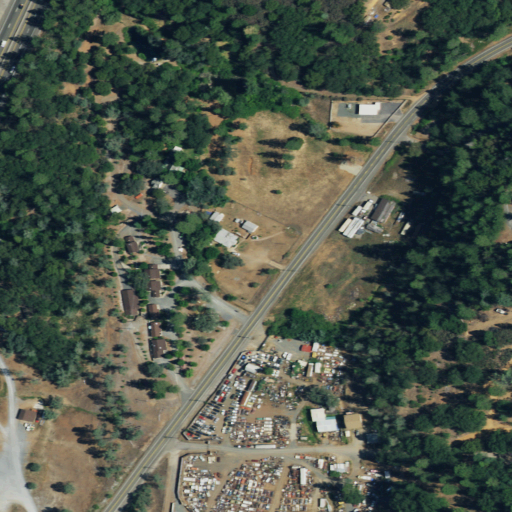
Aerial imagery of plain(s) in California named Indian Flat containing evergreen forest, open development, medium intensity development, low intensity development, shrub, grassland, mixed forest, high intensity development, and deciduous forest